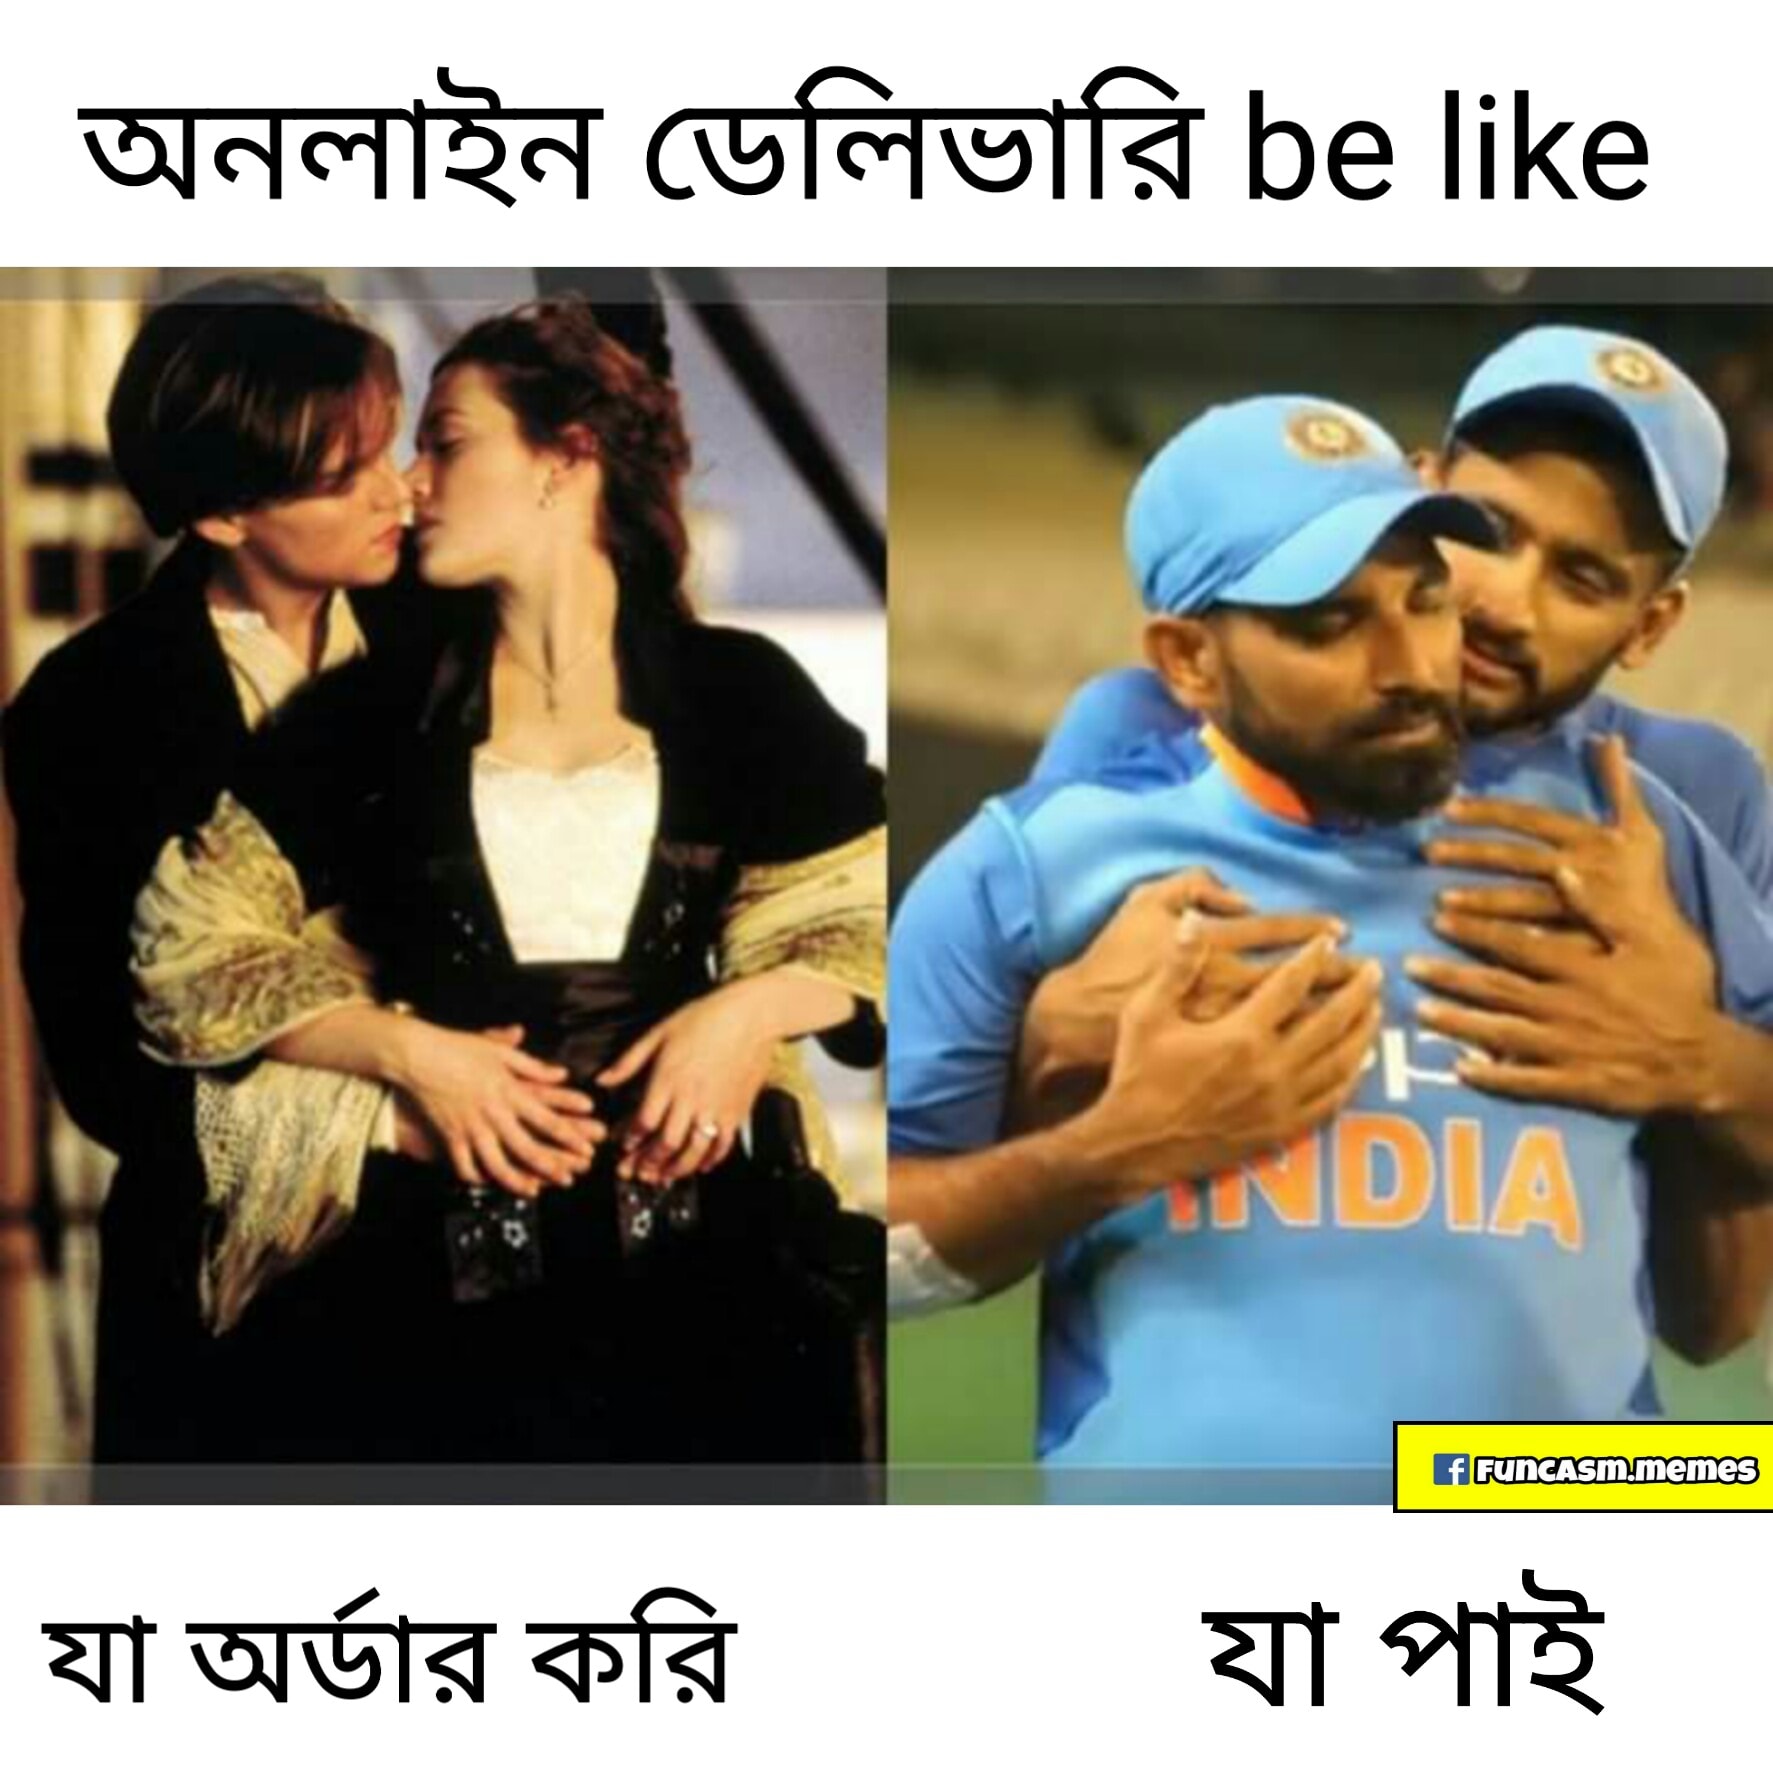
Caption: অনলাইন ডেলিভারি be like  যা অর্ডার করি  যা পাই
Label: hate